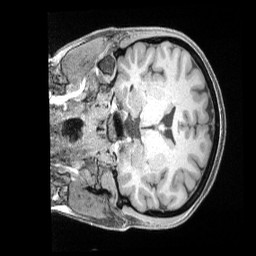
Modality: T1w
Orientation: coronal
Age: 36
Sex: female
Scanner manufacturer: siemens
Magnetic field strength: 3 T
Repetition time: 2 s
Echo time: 0.00211 s